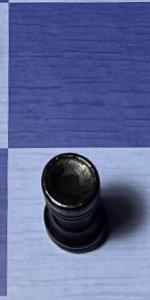
Label: Rook_Black